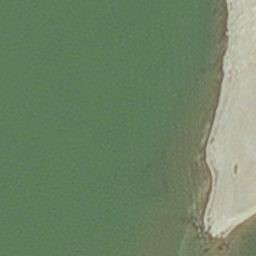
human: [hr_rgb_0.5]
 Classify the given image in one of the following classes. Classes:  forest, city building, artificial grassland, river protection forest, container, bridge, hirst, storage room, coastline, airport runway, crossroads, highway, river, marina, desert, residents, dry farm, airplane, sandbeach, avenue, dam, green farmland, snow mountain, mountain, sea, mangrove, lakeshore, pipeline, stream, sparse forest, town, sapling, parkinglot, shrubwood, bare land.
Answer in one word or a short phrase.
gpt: hirst